Question: I want to print the outcome of the deep neural network, but" TypeError: 'DataFrame' object is not callable" happen.

python
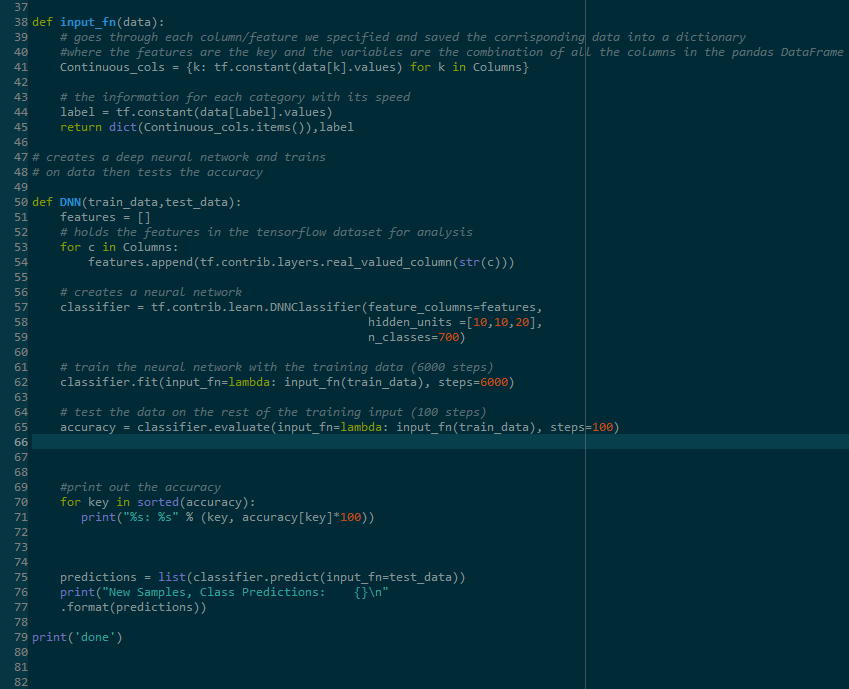
Answer: I'm not an expert in tensorflow, but looks like you are giving a DataFrame in the input_fn argument, when it should be a function. That's why it says it's not callable. Exactly this line is the problem:
'''
predictions = list(classifier.predict(input_fn=test_data))
'''
Actually, looking into your code, you have other similar cases without this problem, in this line, where you actually pass a lambda function:
'''
accuracy = classifier.evaluate(input_fn=lambda: input_fn(train_data), steps=100)
'''
You can see some examples in the docs: <URL>